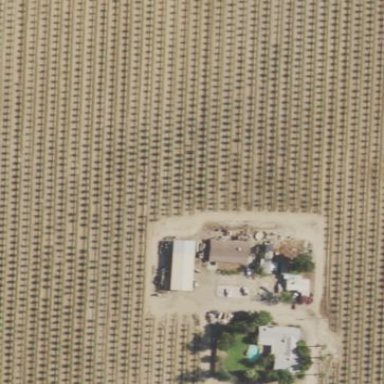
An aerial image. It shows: Vineyard.